Question: i have 'jSON' array content image 'url' and caption , the list content over 100 'object'
this is example code :
'''
[{"url":"http:\/\/web.com\/image\/1.jpg","cap":"image 1"},{"url":"http:\/\/web.com\/image\/2.jpg","cap":"image 2"},{"url":"http:\/\/web.com\/image\/3.jpg","cap":"image 3"}]
'''
what i am looking for is this :

sure its must content left right pagination swipe picture and caption
is there any asapter can do that ? can any one lead me what i have to use 'pager' or 'fragment' or any thing else ?
please guys any advice ?
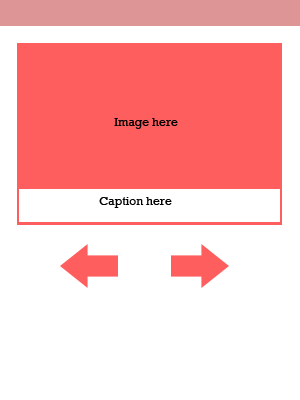
Answer: you can use this <URL>
'''
public class MainActivity extends Activity {
@Override
public void onCreate(Bundle savedInstanceState) {
super.onCreate(savedInstanceState);
setContentView(R.layout.activity_main);
ViewPager viewPager = (ViewPager) findViewById(R.id.view_pager);
ImageAdapter adapter = new ImageAdapter(this);
viewPager.setAdapter(adapter);
}
}
'''
and this adapter you can customize it to create layout and change the picture and captions
'''
public class ImageAdapter extends PagerAdapter {
Context context;
private int[] GalImages = new int[] {
R.drawable.one,
R.drawable.two,
R.drawable.three
};
ImageAdapter(Context context){
this.context=context;
}
@Override
public int getCount() {
return GalImages.length;
}
@Override
public boolean isViewFromObject(View view, Object object) {
return view == ((ImageView) object);
}
@Override
public Object instantiateItem(ViewGroup container, int position) {
ImageView imageView = new ImageView(context);
int padding = context.getResources().getDimensionPixelSize(R.dimen.padding_medium);
imageView.setPadding(padding, padding, padding, padding);
imageView.setScaleType(ImageView.ScaleType.CENTER_INSIDE);
imageView.setImageResource(GalImages[position]);
((ViewPager) container).addView(imageView, 0);
return imageView;
}
@Override
public void destroyItem(ViewGroup container, int position, Object object) {
((ViewPager) container).removeView((ImageView) object);
}
}
'''